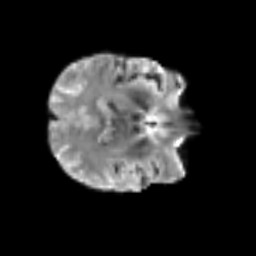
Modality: T2w
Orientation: axial
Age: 58
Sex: male
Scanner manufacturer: siemens
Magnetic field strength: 3 T
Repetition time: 6.1 s
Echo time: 0.101 s